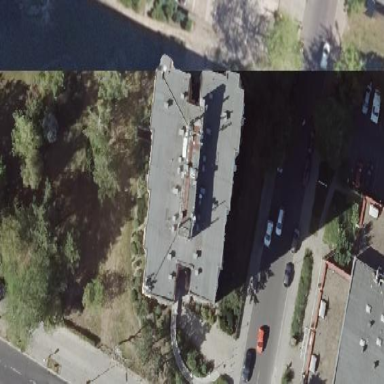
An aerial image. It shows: Apartment building with flat roof.